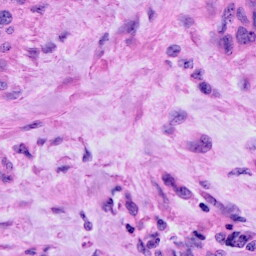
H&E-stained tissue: Cervix